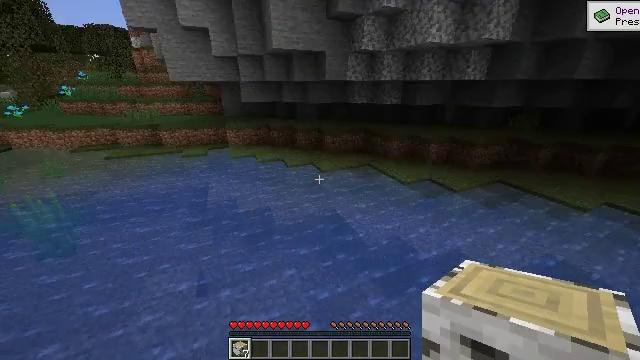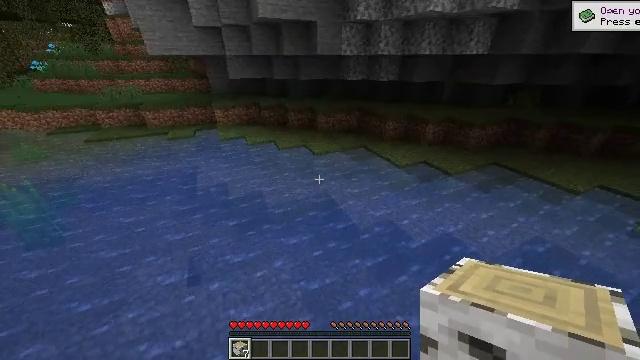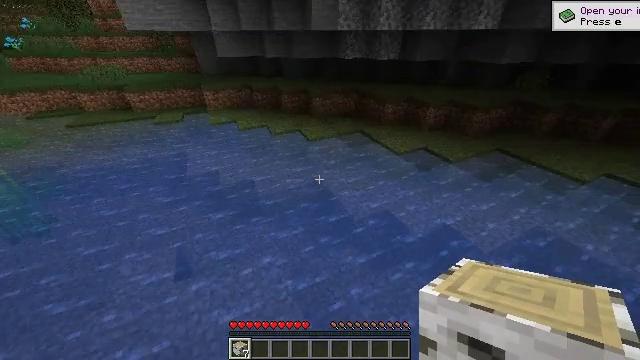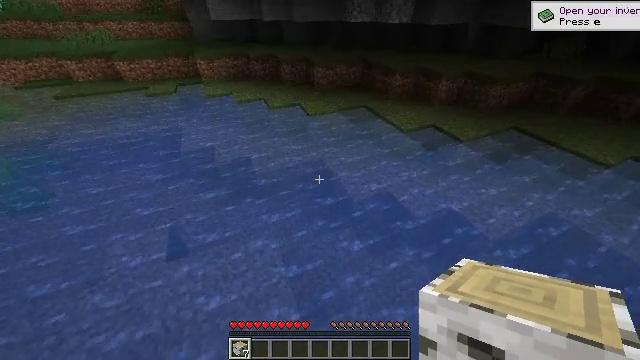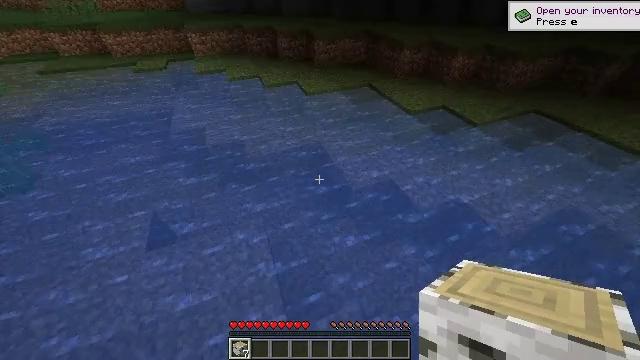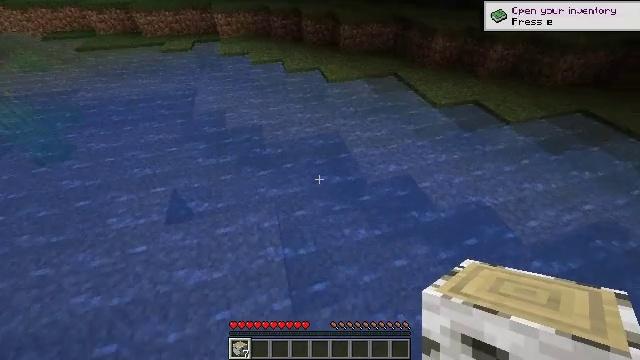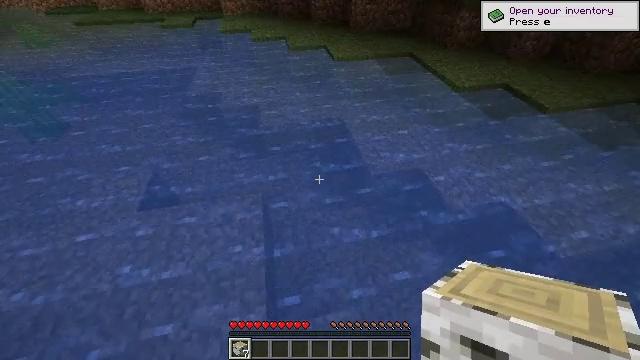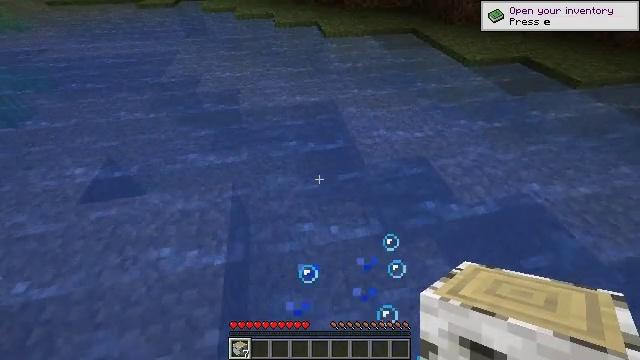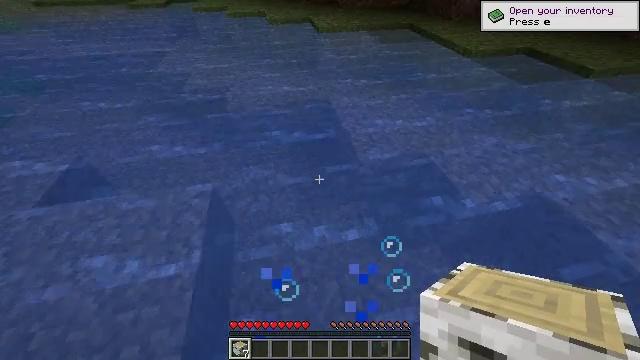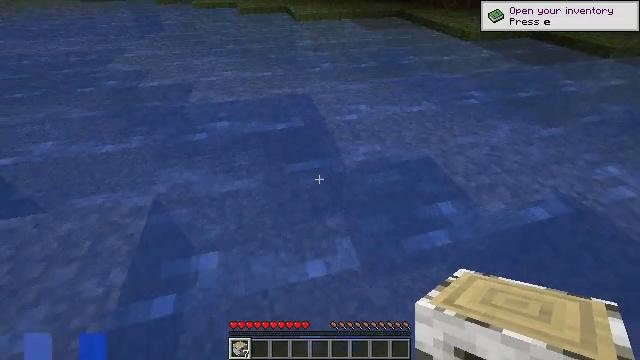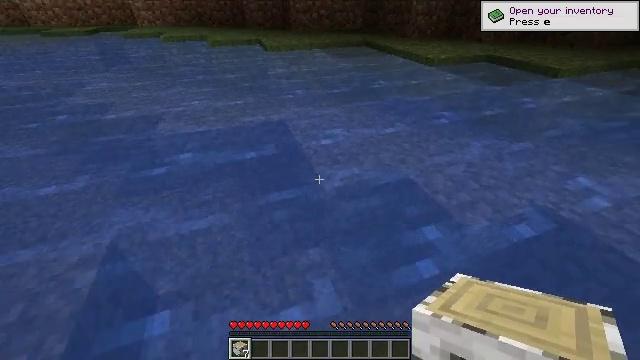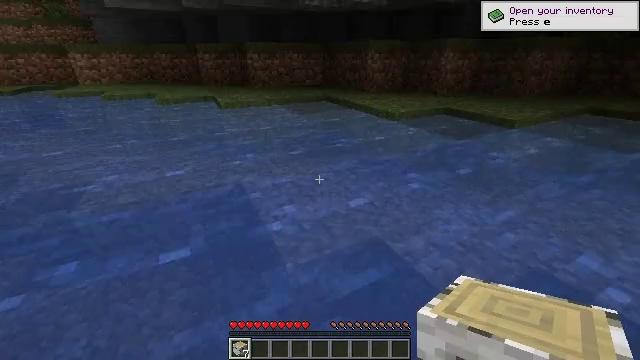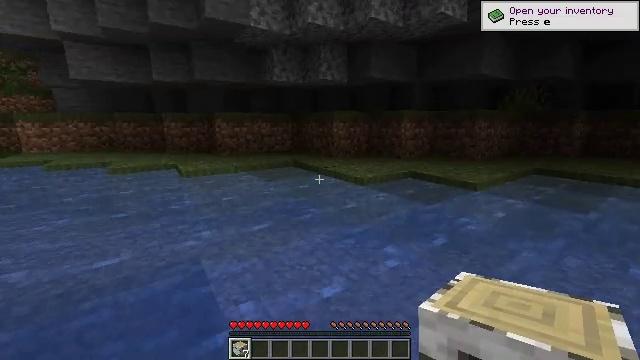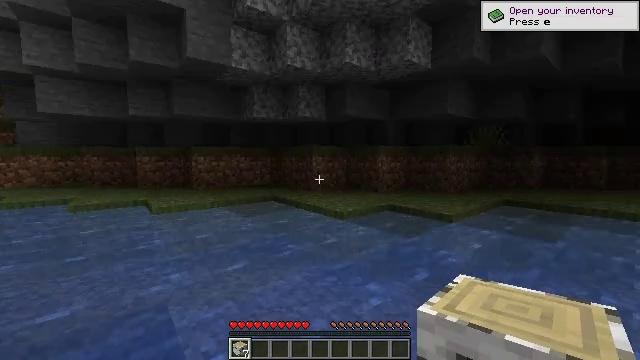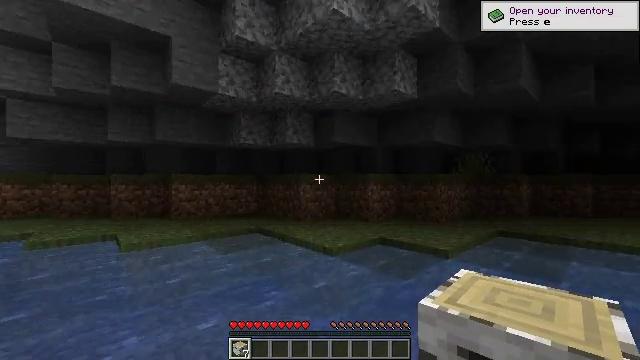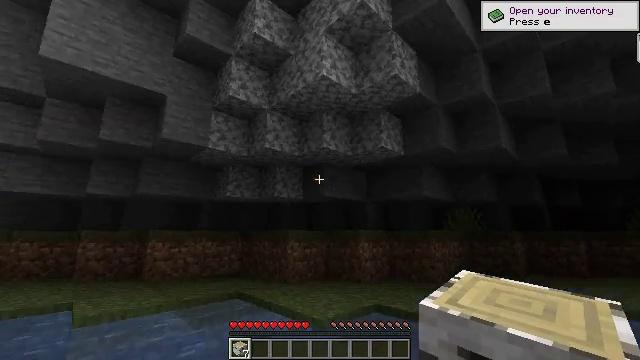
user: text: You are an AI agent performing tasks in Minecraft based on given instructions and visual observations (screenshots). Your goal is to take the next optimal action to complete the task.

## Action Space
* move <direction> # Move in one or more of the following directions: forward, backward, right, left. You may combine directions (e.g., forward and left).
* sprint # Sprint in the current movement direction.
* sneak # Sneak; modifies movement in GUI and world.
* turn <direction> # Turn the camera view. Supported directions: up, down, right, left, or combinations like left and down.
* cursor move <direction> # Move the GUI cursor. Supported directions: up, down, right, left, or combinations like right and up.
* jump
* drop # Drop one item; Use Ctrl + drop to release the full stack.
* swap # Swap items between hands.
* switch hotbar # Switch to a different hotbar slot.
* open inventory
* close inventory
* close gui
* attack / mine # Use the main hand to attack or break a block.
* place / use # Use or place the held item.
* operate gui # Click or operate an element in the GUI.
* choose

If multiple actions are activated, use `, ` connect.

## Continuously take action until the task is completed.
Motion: motion action
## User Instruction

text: Obtain birch planks from birch logs.
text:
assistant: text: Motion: move forward and move right, sprint, turn right and down
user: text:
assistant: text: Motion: move forward and move right, sprint, turn down
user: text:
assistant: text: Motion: move forward and move right, sprint, turn left and down
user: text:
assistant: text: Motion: move forward and move right, sprint, turn left and down
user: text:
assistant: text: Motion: move forward and move right, sprint, turn left and down
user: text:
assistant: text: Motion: move forward and move right, sprint, turn left and down
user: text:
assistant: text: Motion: move forward and move right, sprint
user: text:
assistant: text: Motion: move forward, sprint, turn up
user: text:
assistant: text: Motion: move forward, sprint, turn right and up
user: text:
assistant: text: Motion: move forward, sprint, turn right and up
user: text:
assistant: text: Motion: move forward, sprint, turn right and up, jump
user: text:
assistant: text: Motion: move forward, sprint, turn right and up, jump
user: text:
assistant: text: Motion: move forward, sprint, turn right and up, jump
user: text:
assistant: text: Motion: move forward, sprint, turn right and up, jump
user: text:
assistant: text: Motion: move forward, sprint, turn right and up, jump
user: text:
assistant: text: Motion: move forward, sprint, turn right and up, jump
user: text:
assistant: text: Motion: move forward, sprint, turn right and up, jump
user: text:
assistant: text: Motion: move forward, sprint, jump
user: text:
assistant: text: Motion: move forward, sprint, jump
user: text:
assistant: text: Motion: move forward, sprint, jump
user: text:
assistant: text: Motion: move forward, sprint
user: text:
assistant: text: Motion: move forward, sprint, turn left and down
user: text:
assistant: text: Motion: move forward, sprint, turn left and down
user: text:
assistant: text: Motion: move forward, sprint, turn right and down
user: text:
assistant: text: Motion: move forward, sprint
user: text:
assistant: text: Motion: move forward, sprint
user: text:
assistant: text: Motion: move forward, sprint
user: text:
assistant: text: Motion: move forward, sprint
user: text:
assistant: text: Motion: move forward, sprint
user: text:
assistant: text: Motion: move forward, sprint, jump